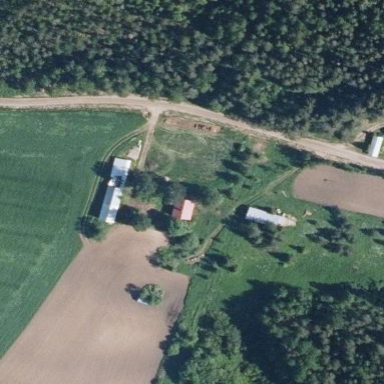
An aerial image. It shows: Farmyard area.